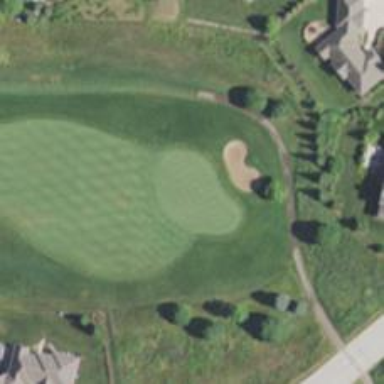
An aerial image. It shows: View of golf hole.